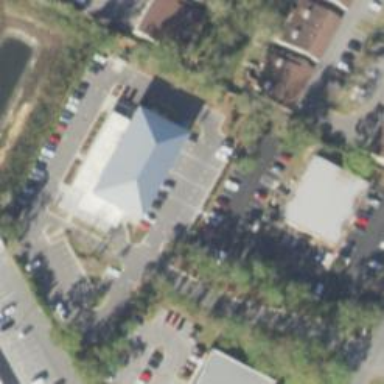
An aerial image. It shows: Parking space is available.